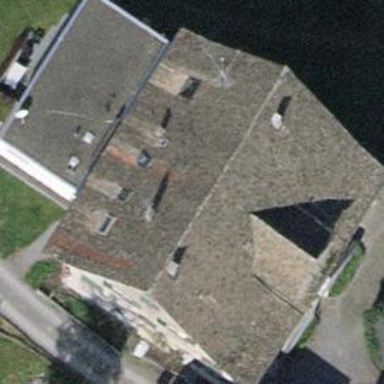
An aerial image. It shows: Detached building.